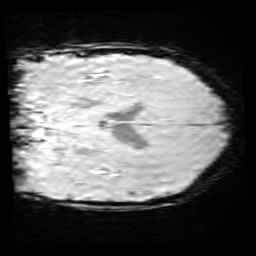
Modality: SWI
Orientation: coronal
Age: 11
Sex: male
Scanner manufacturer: siemens
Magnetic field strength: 3 T
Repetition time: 0.027 s
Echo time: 0.02 s